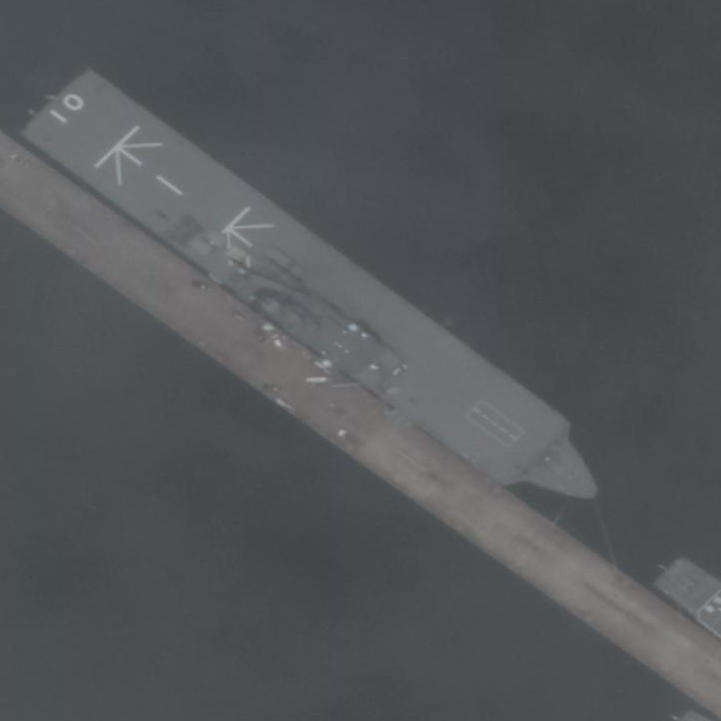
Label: Osumi-class_landing_ship